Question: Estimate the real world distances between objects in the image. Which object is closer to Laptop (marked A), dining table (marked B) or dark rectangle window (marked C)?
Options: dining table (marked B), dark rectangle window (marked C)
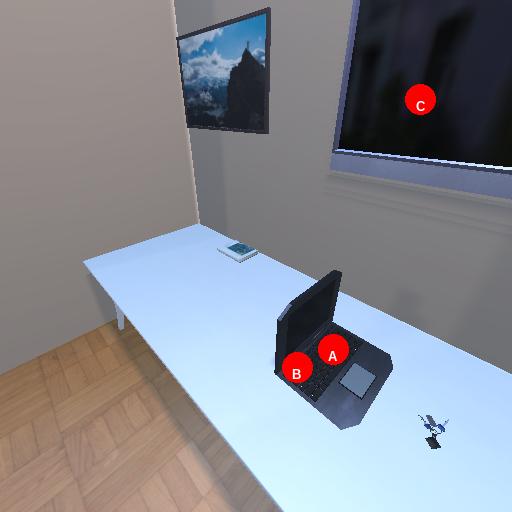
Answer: dining table (marked B)